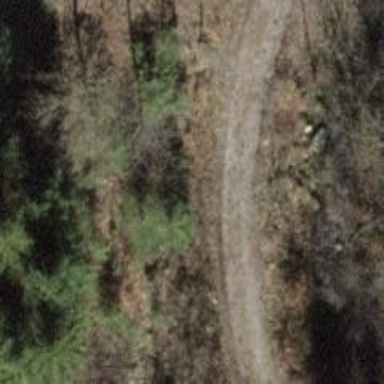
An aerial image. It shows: Compacted track with grade2 surface.